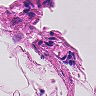
Metastatic tissue present: no